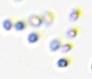
Label: Phaeocystis